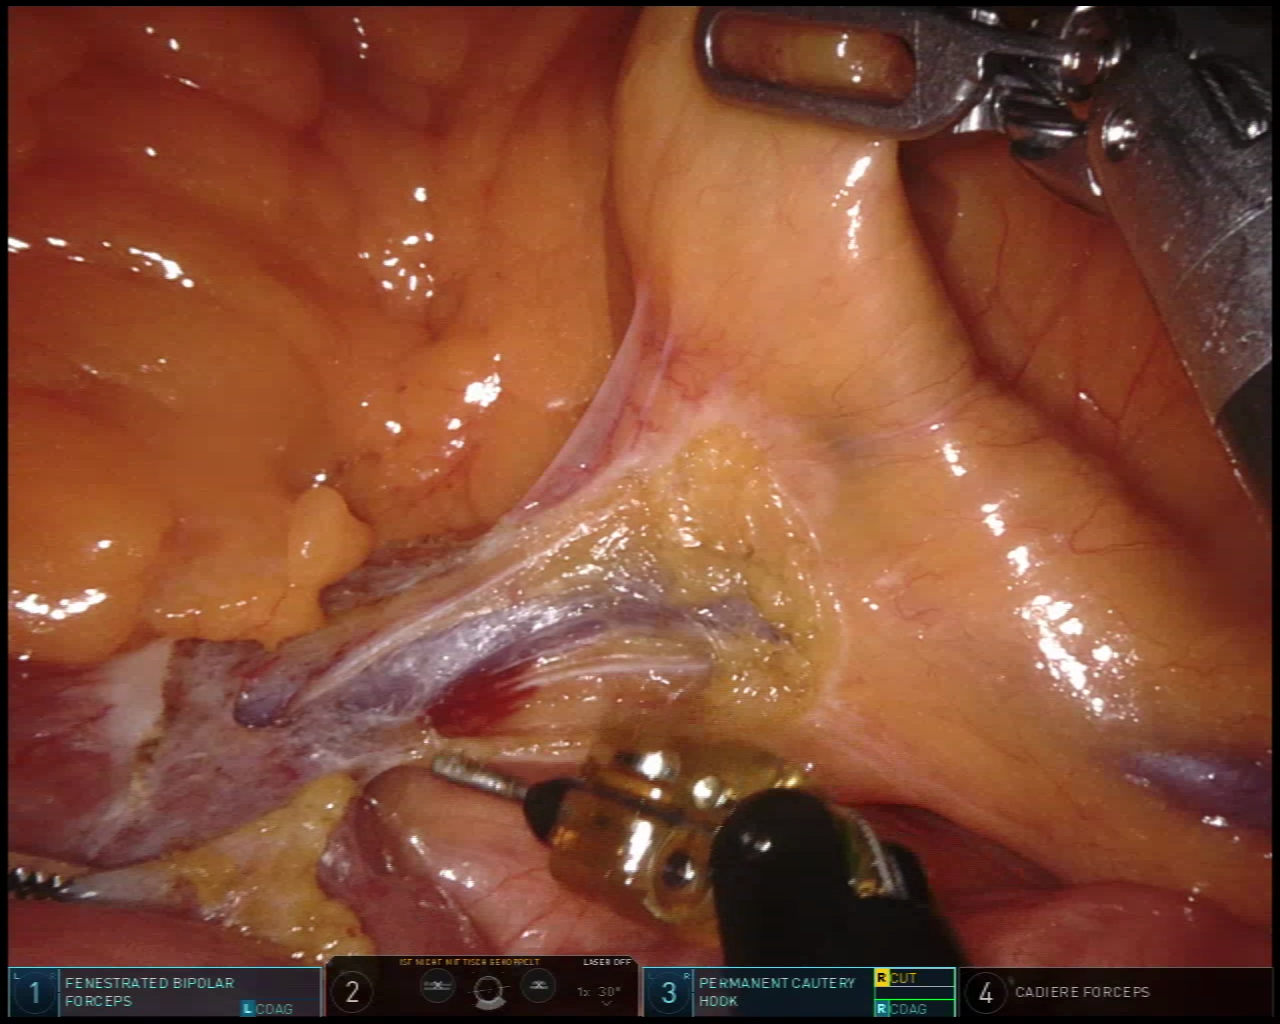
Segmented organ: small_intestine
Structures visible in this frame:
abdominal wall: no
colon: no
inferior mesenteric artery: no
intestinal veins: yes
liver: no
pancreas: no
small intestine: yes
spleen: no
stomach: no
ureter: no
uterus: no
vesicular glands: no